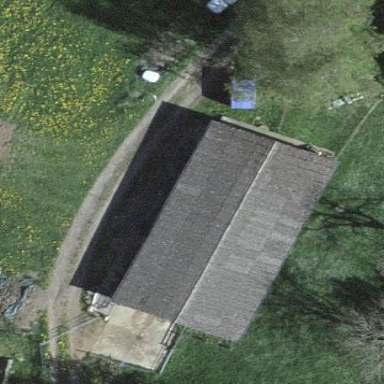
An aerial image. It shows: Farm auxiliary building.